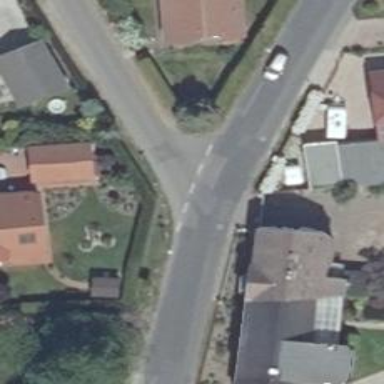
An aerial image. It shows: Road with "give way" sign.